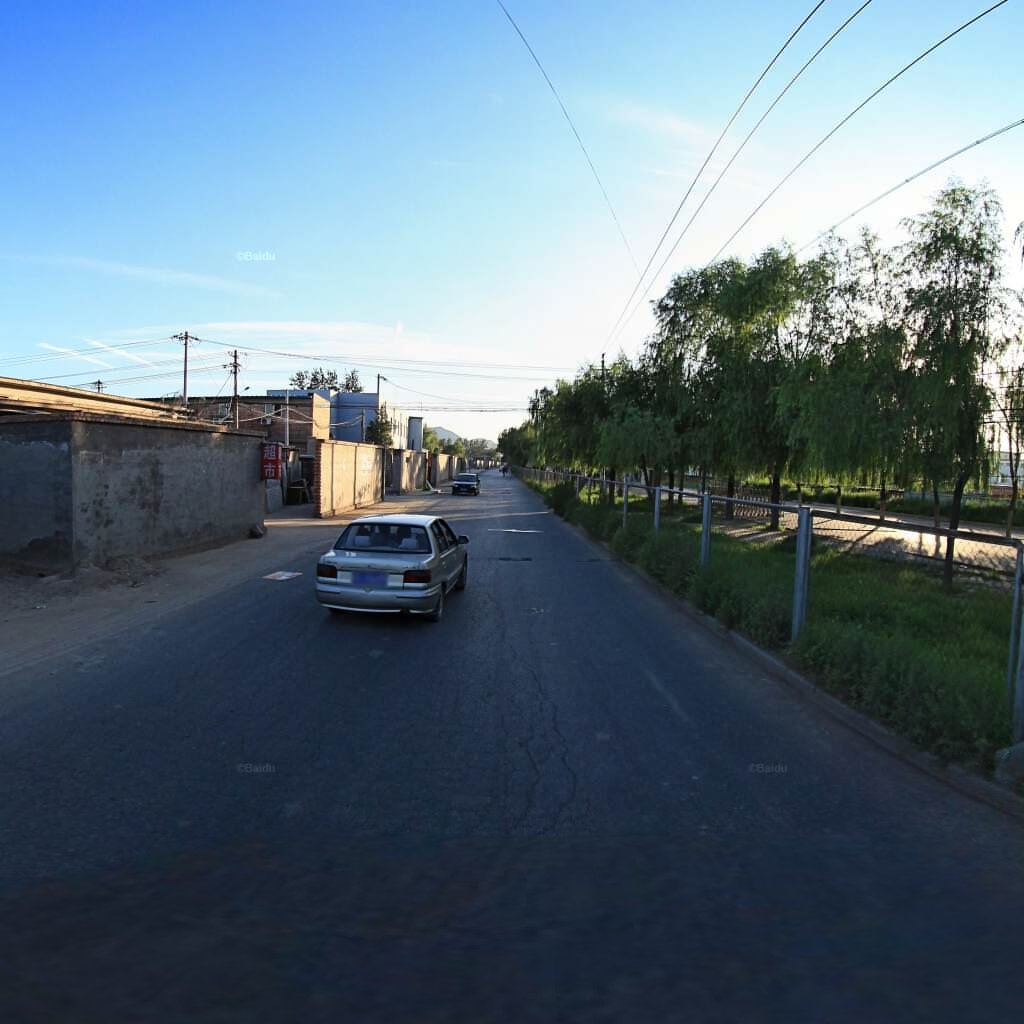
Region: Haidian
Road damage annotations: alligator crack